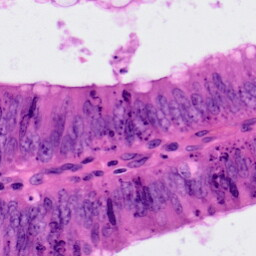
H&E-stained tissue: Colon